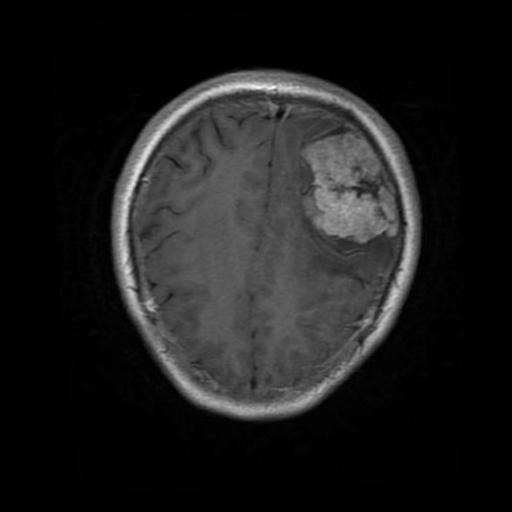
Label: meningioma